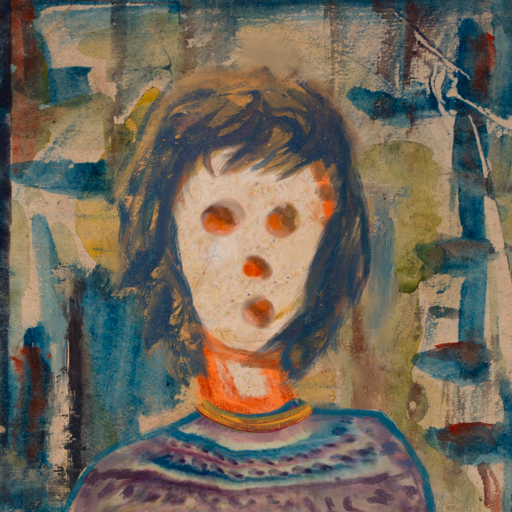
Background: Orphan, Head And Neck Front: Rupkatha, Face Front: Rupkatha, Bust: HillGirl, Hair Front: InTheSun, Head Accessory: Blank, Second Necklace: Blank, Necklace: Mother_And_Son_Son, Baby: Blank